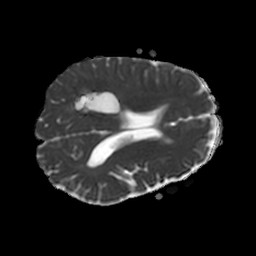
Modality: ADC
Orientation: axial
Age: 44
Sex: male
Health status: ill
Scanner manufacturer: philips
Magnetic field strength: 3 T
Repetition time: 3.8 s
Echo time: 0.09 s